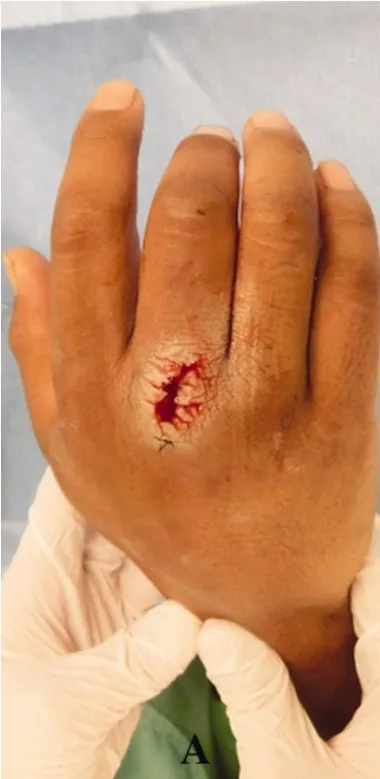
Case 2. (A) Noticeable swelling, erythema, and pus-like discharge on the dorsum of the third MCP joint.
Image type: medical_photograph (other_medical_photograph)